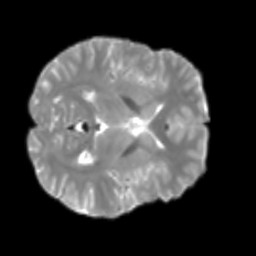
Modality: T2w
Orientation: axial
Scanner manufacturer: siemens
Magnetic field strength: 3 T
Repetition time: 4 s
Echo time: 0.0594 s